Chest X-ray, PA view. Patient: 13 years old, sex F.
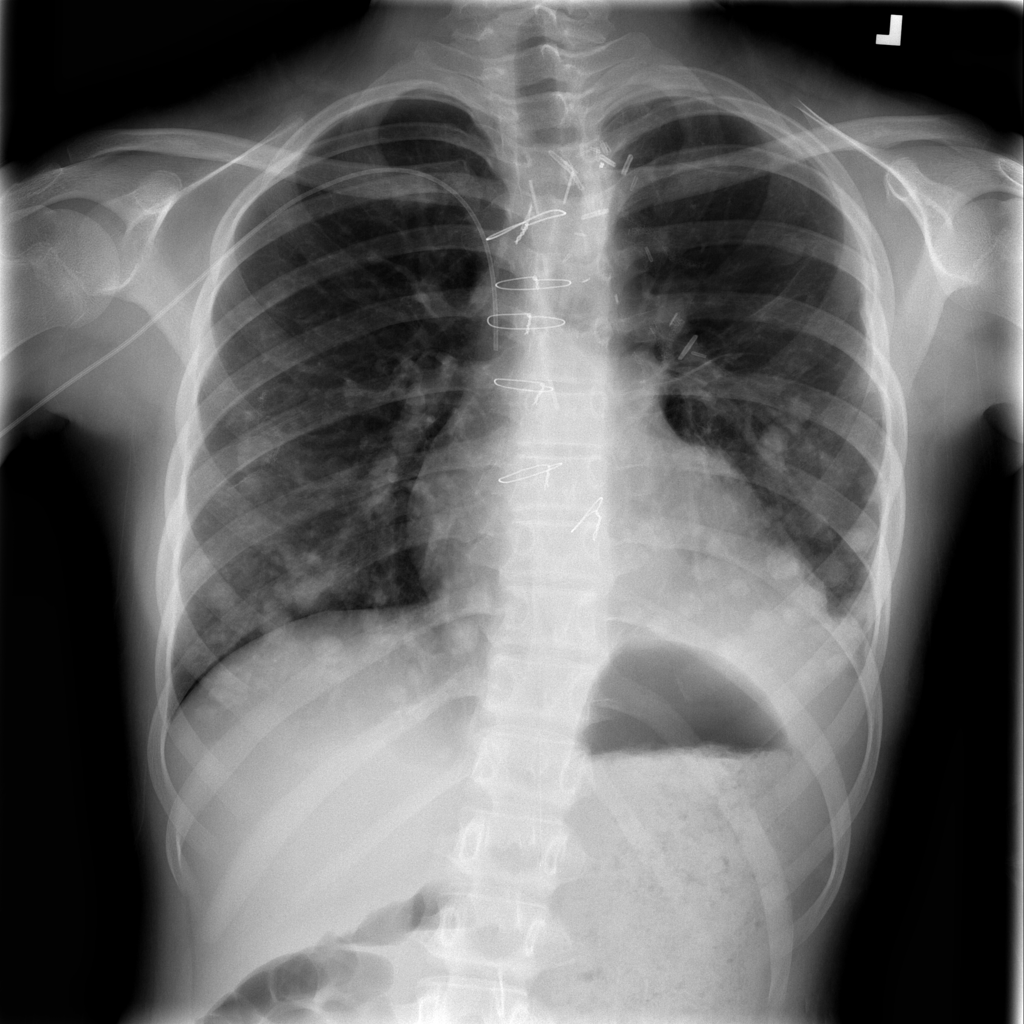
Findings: Infiltration, Nodule